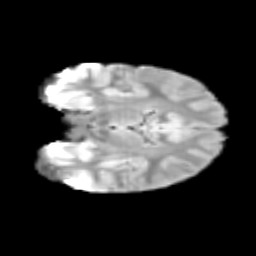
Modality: T2w
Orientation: coronal
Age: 12
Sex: male
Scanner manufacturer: siemens
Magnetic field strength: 3 T
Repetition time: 3.8 s
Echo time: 0.07 s